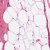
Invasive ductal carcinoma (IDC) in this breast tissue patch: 0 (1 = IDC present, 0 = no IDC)